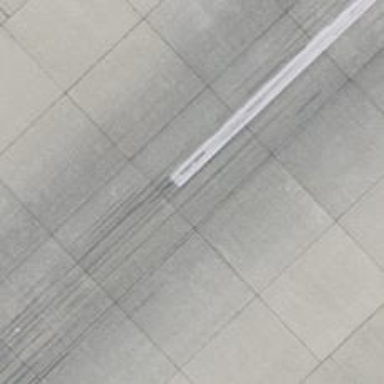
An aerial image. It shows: Runway surface made of asphalt at airport.